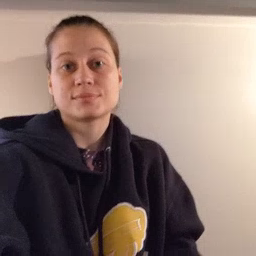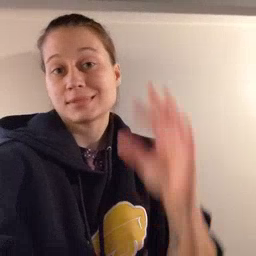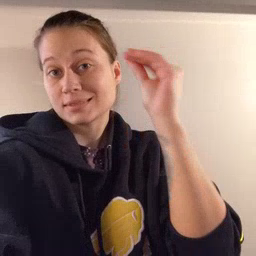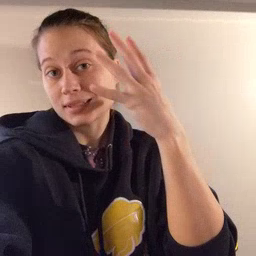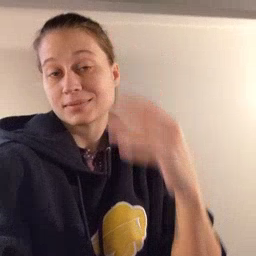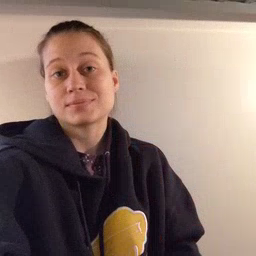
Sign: sun